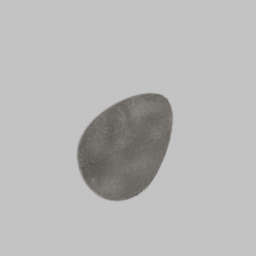
Label: decoration